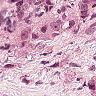
Metastatic tissue present: yes